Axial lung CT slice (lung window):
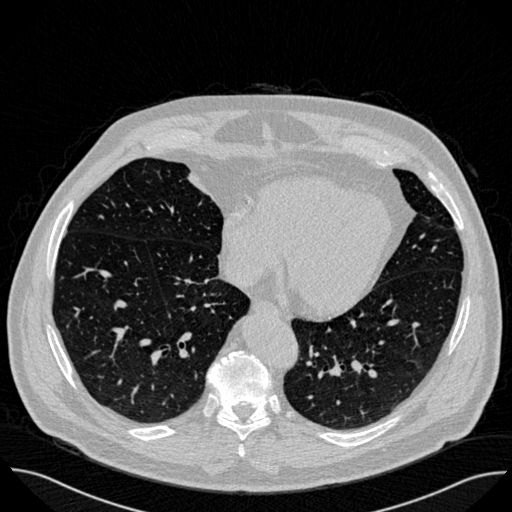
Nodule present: no